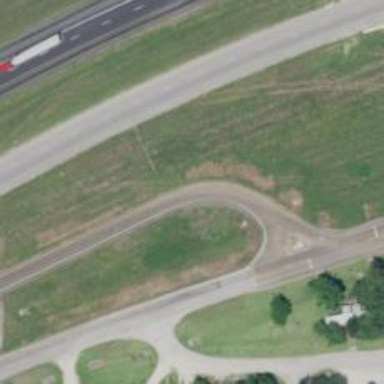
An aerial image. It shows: Trunk link highway.